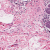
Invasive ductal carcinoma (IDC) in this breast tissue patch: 0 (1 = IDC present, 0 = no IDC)